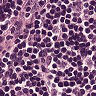
Metastatic tissue present: no